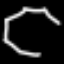
Label: octagon